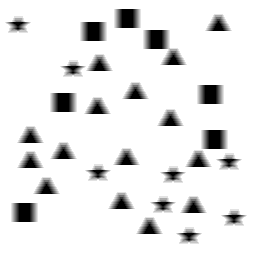
Squares: 7
Triangles: 15
Stars: 8
Total shapes: 30